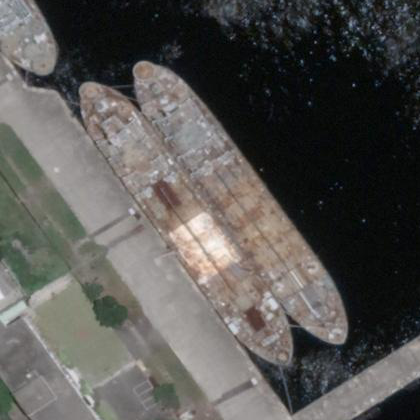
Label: civil